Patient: sex F, age 22
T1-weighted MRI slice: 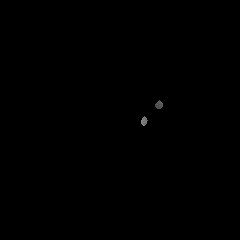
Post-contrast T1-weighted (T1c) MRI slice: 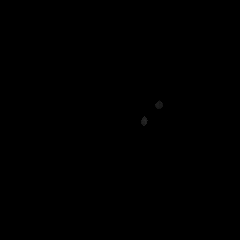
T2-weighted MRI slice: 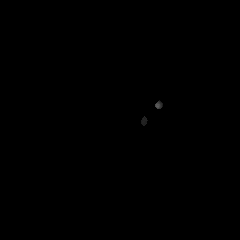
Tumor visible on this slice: no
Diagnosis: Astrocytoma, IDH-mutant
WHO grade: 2